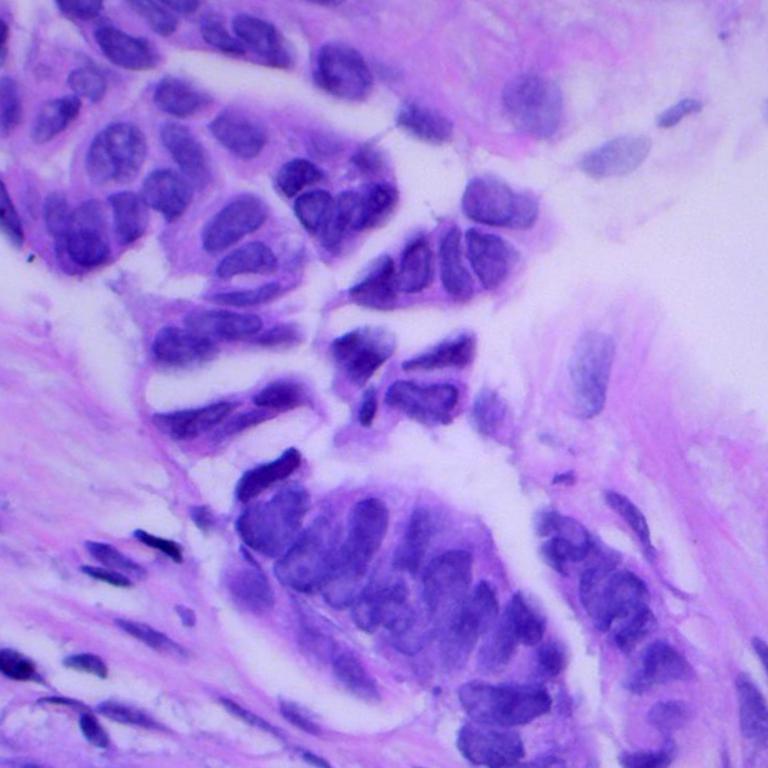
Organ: lung
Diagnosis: adenocarcinomas